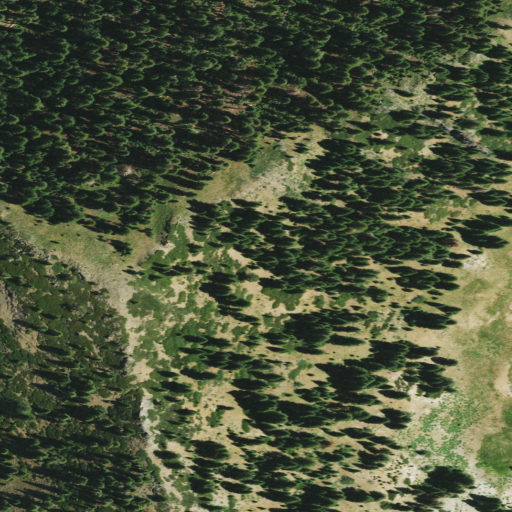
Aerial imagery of mountain in California named Preachers Peak containing evergreen forest, shrub, mixed forest, herbaceous wetlands, and grassland